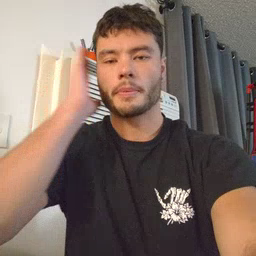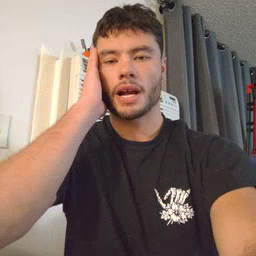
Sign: bed